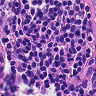
Metastatic tissue present: no